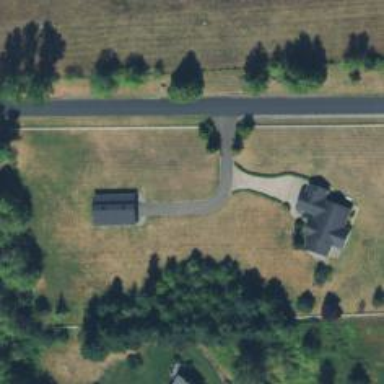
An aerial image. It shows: Driveway leading to service road.